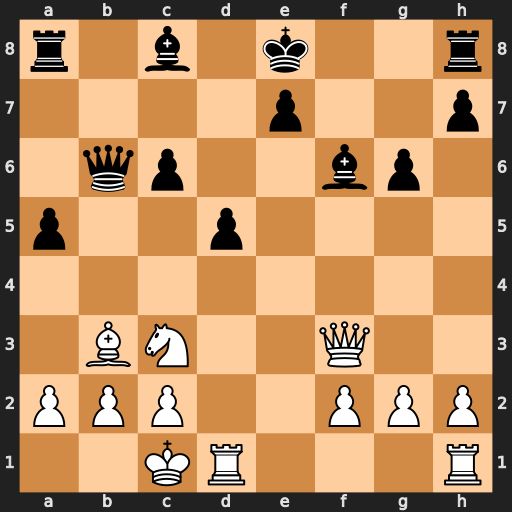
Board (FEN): r1b1k2r/4p2p/1qp2bp1/p2p4/8/1BN2Q2/PPP2PPP/2KR3R
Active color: w
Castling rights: kq
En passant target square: -
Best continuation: Nxd5 cxd5 Qxd5